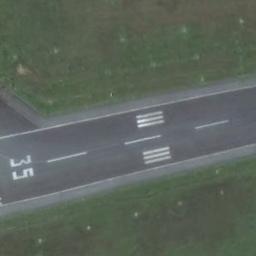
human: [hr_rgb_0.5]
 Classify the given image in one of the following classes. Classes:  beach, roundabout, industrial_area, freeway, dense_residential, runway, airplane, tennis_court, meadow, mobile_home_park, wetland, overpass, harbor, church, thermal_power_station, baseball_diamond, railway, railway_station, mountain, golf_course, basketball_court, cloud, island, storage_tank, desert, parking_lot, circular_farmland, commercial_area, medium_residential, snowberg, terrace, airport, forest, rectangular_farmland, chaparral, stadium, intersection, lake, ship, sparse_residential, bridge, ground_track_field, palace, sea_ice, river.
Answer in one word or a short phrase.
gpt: runway